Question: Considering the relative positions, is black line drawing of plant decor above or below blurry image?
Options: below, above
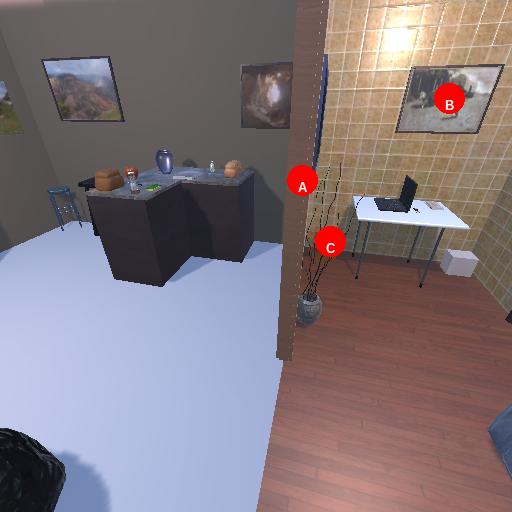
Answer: below